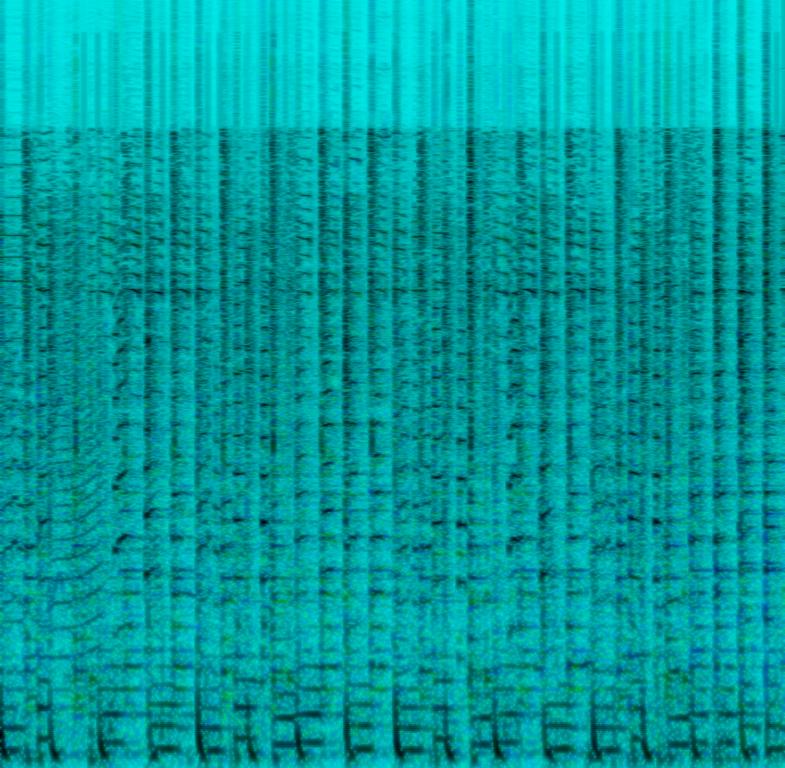
This is an electro swing/funk music piece. It is an instrumental piece. There is a brass section making up the most of the melody with the saxophone as the lead. The bass line is being played by the tuba. There is also a piano adding texture to the melody. The rhythmic background is provided by an electronic drum beat. The atmosphere is upbeat and eccentric. This piece could be playing at a nightclub or a dance club. It could also work well in the soundtrack of a comedy animation movie.